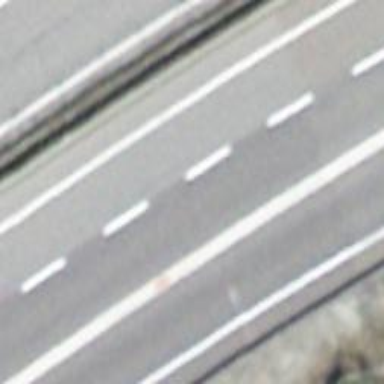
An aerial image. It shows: Asphalt motorroad with trunk classification.